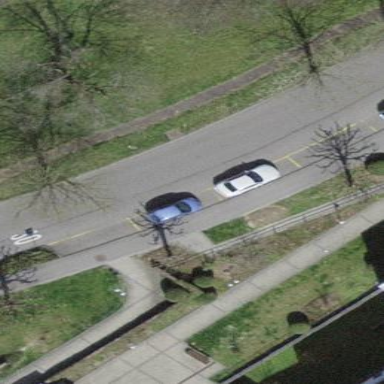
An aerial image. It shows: Parking lane designated for parking.